Question: I have developed an OpenUI5 app ant it works fine!
But I have this message:
'''
2015-07-15 16:15:45 hash format error! The current Hash: /line/01 -
log
error
onHashChange
detectHashChange
jQuery.event.dispatch
jQuery.event.add.elemData.handle
'''

It is not a blocking problem but it is annoying because it dirty and fills thi debug console..!
To call the router I write:
'''
this.router = sap.ui.core.UIComponent.getRouterFor(this);
this.router.navTo("activities", {
"id_line": '01'
});
'''
and this is the routing file:
'''
routes: [
...
{
pattern: "line/{id_line}",
name: "activities",
target: ["master_search", "detail_activities"]
},
...
],
targets: {
master_search: {
viewName: "UniversalMenu",
viewLevel: 1,
controlAggregation: "masterPages"
}
,
detail_activities: {
viewName: "DetailActivity",
viewLevel: 4
}
...
}
'''
Edit: this is a snippet where I use 'jQuery.sap.history'
'''
jQuery.sap.require("jquery.sap.history");
jQuery.sap.require("sap.m.InstanceManager");
sap.ui.controller("ui5bp.view.App", {
getDefaultPage : function () {
return "Menu";
},
onInit : function () {
var historyDefaultHandler = function (navType) {
if (navType === jQuery.sap.history.NavType.Back) {
//this.navBack(this.getDefaultPage());
} else {
this.navTo(this.getDefaultPage(), null, false);
}
};
var historyPageHandler = function (params, navType) {
if (!params || !params.id) {
jQuery.sap.log.error("invalid parameter: " + params);
} else {
if (navType === jQuery.sap.history.NavType.Back) {
this.navBack(params.id);
} else {
this.navTo(params.id, params.data, false);
}
}
};
jQuery.sap.history({
routes: [{
// This handler is executed when you navigate back to the history state on the path "page"
path : "page",
handler : jQuery.proxy(historyPageHandler, this)
}],
// The default handler is executed when you navigate back to the history state with an empty hash
defaultHandler: jQuery.proxy(historyDefaultHandler, this)
});
// subscribe to event bus
var bus = sap.ui.getCore().getEventBus();
bus.subscribe("nav", "to", this.navHandler, this);
bus.subscribe("nav", "back", this.navHandler, this);
bus.subscribe("nav", "virtual", this.navHandler, this);
},
navHandler: function (channelId, eventId, data) {
if (eventId === "to") {
this.navTo(data.id, data.data, true);
} else if (eventId === "back") {
//**************************************************
// if(data && data.id){
// this.navBack(data.id);
// } else {
// jQuery.sap.history.back();
// }
var app = this.getView().app;
if(data.type==="master"){
app.backMaster();
}else if(data.type==="detail"){
app.backDetail();
}else{alert("back to master o detail?");};
//**************************************************
} else if (eventId === "virtual") {
jQuery.sap.history.addVirtualHistory();
} else {
jQuery.sap.log.error("'nav' event cannot be processed. There's no handler registered for event with id: " + eventId);
}
},
navTo : function (id, data, writeHistory) {
if (id === undefined) {
// invalid parameter
jQuery.sap.log.error("navTo failed due to missing id");
} else {
var app = this.getView().app;
// navigate in the app control
app.to(id, "slide", data);
}
},
/*
navBack : function (id) {
if (!id) {
// invalid parameter
jQuery.sap.log.error("navBack - parameters id must be given");
} else {
// close open popovers
if (sap.m.InstanceManager.hasOpenPopover()) {
sap.m.InstanceManager.closeAllPopovers();
}
// close open dialogs
if (sap.m.InstanceManager.hasOpenDialog()) {
sap.m.InstanceManager.closeAllDialogs();
jQuery.sap.log.info("navBack - closed dialog(s)");
}
// ... and navigate back
var app = this.getView().app;
var currentId = (app.getCurrentPage()) ? app.getCurrentPage().getId() : null;
if (currentId !== id) {
app.backToPage(id);
jQuery.sap.log.info("navBack - back to page: " + id);
}
}
}
*/
});
'''
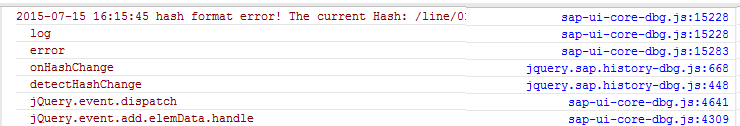
Answer: In Component.js I had 2 rows where I set up custom myNavBack and myNavToWithoutHash functions:
'''
// 3a. monkey patch the router
var oRouter = this.getRouter();
oRouter.myNavBack = ui5bp.MyRouter.myNavBack; //to comment
oRouter.myNavToWithoutHash = ui5bp.MyRouter.myNavToWithoutHash; //to comment
'''
I have started from an example of app skeleton for my app and then I have implemented the routing with the logic suggested from the framework.
This coexistence of two different methods to navigate produced the error in console. Tahnkyou @TimGerlach
After the comment of the two rows errors have vanished.